Question: When i compile a c++ application with gcc, I noticed that gcc is inserting the gnu version string inside the rdata section.
How do i make gcc not to insert this?

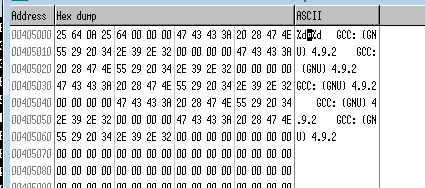
Answer: You can either use objcopy to edit the object file or you can remove the ident line from the assembler file that gcc can create before you assemble it.
Not that you'd ever need to.